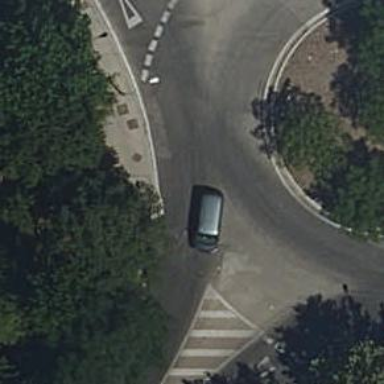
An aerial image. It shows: Secondary road leading to roundabout.